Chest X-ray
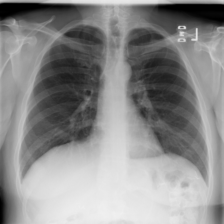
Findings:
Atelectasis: negative
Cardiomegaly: negative
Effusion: negative
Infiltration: negative
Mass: negative
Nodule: negative
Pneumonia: negative
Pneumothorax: negative
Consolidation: negative
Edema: negative
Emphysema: negative
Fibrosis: negative
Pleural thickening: negative
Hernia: negative